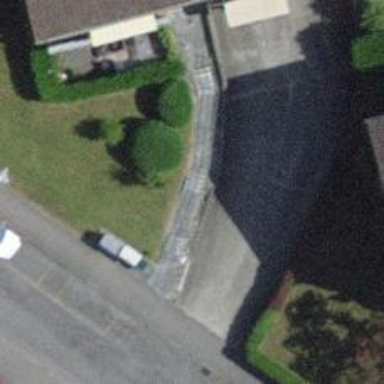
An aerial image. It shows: Road with steps.